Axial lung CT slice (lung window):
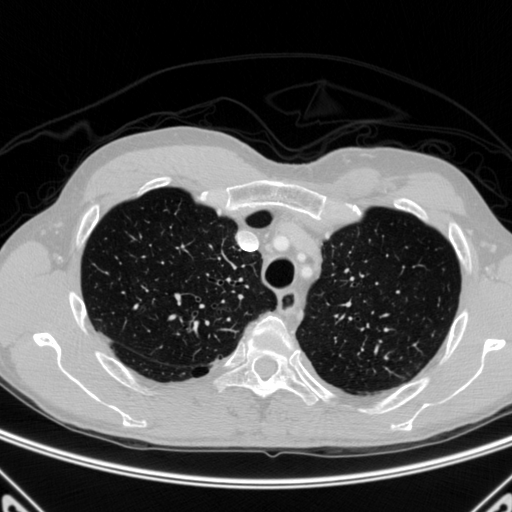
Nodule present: no